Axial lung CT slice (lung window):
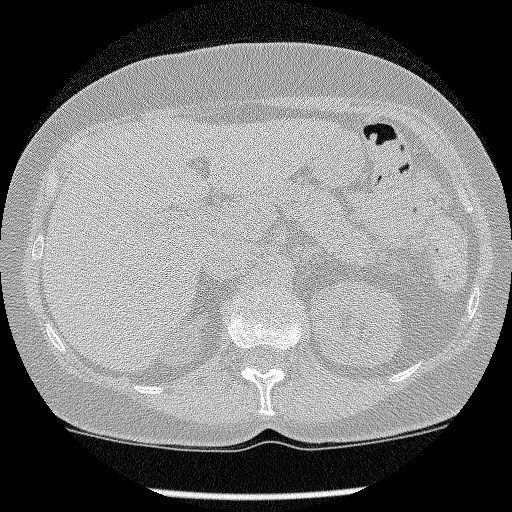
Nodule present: no